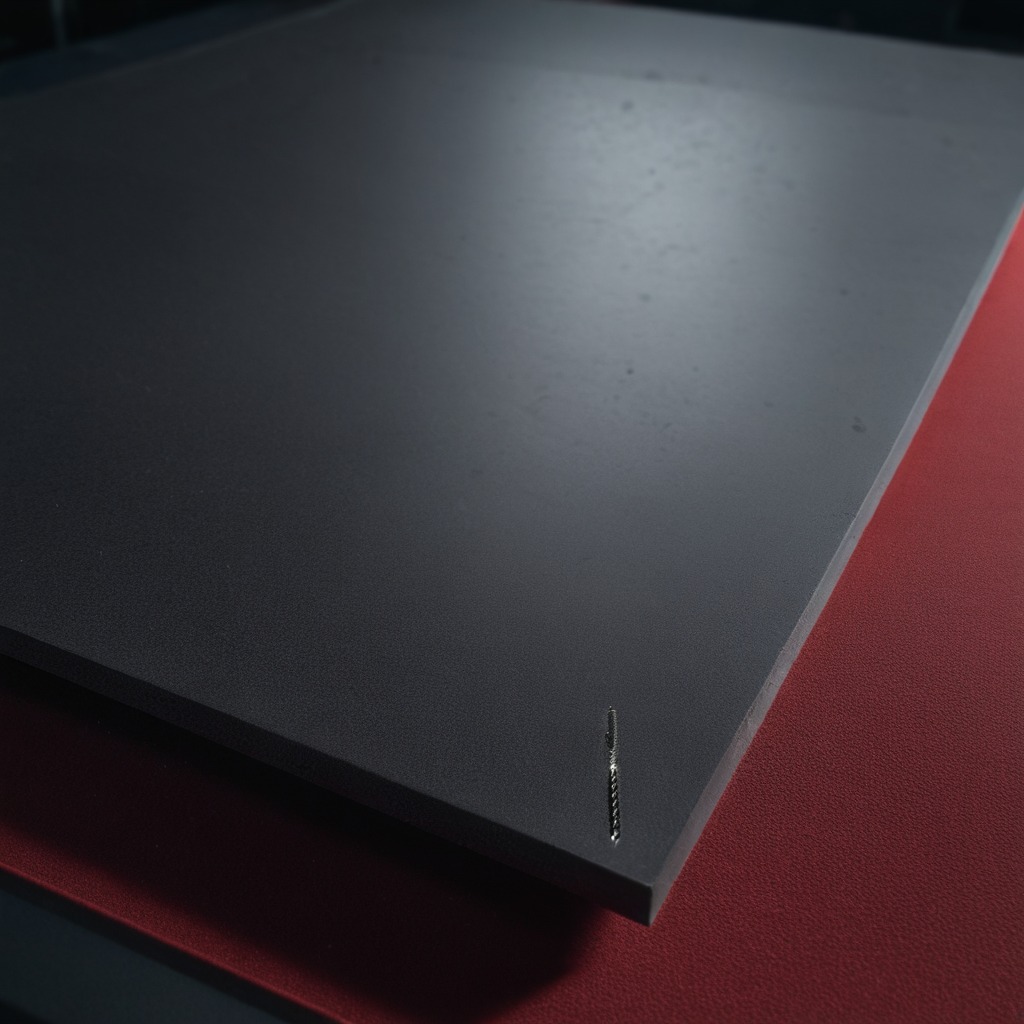
A metal screw lying on the clean granite tabletop covered with a red rubber mat inside a workshop at night dim ambient light soft shadows worn but beneath the mat